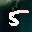
Label: 5